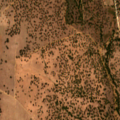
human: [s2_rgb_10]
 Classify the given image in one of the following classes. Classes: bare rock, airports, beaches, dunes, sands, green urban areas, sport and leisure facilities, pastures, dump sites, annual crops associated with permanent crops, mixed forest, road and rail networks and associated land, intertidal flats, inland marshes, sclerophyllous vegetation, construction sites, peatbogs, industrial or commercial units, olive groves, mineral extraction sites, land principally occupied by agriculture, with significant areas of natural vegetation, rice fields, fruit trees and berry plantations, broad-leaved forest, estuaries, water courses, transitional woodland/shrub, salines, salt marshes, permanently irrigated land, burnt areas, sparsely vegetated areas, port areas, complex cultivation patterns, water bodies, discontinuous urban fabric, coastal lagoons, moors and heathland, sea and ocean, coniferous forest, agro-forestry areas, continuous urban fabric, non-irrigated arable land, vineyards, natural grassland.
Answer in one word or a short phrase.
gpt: pastures, complex cultivation patterns, agro-forestry areas